Question: I am newbie for DataTables. I want to add button on each row for edit and delete(like below image)

I have tried with code:
'''
<table id="myDataTable" class="table table-striped table-bordered">
<thead>
<tr>
<th>UserID</th>
<th>Name</th>
<th>UserName</th>
<th>Passowrd</th>
<th>Email</th>
<th>IsActive</th>
<th>Command</th>
</tr>
</thead>
<tbody>
</tbody>
'''
'''
$(document).ready(function () {
var oTable = $('#myDataTable').dataTable({
// "bServerSide": true,
"sAjaxSource": "fetchUserData.cfm",
"bProcessing": true,
"sPaginationType": "full_numbers",
"aoColumns": [
{ "mData": null },
{ "mData": "Name", "sTitle": "Name" , "sWidth": "20%"},
{ "mData": "UserName", "sTitle": "UserName", "sWidth": "20%" },
{ "mData": "Passowrd","sTitle": "Passowrd", "sWidth": "20%" },
{ "mData": "Email","sTitle": "Email" , "sWidth": "20%"},
{ "mData": "IsActive","sTitle": "IsActive" , "sWidth": "20%" },
{
"mData": null,
"bSortable": false,
"mRender": function (o) { return '<a href=#/' + o.userid + '>' + 'Edit' + '</a>'; }
}
]
});
} );
'''
'''
{
"aaData": [
[
"1",
"sameek",
"sam",
"sam",
"sameek@test.com",
"1",
""
],
[
"2",
"arun singh",
"arun",
"arun",
"arunsingh@test.com",
"0",
""
],
[
"9",
"s s",
"sam3",
"sam3",
"ss@s.com",
"0",
""
],
[
"10",
"sameek mishra",
"sam56",
"sam",
"same@s.com",
"0",
""
],
[
"11",
"narendra kumar",
"narendra",
"nav",
"sa@sa.com",
"1",
""
],
[
"12",
"test test",
"test",
"test",
"test2@test.com",
"1",
""
]
]
}
'''
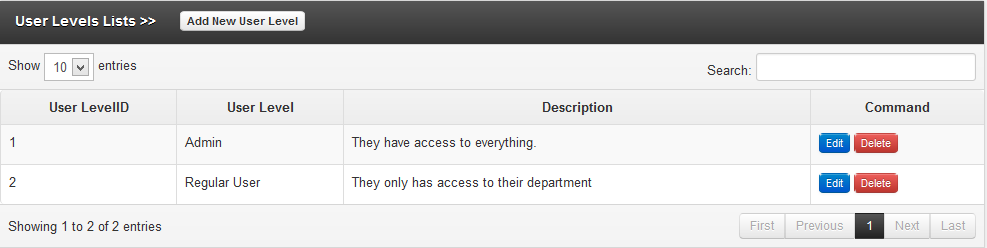
Answer: Basically your code is okay, thats the right way to do this. Anyhow, there are some misunderstandings:
1. fetchUserData.cfm does not contain key/value pairs. So it doesn't make sense to address keys in mData. Just use mData[index]
2. dataTables expects some more info from your serverside. At least you should tell datatables how many items in total are on your serverside and how many are filtered. I just hardcoded this info to your data. You should get the right values from counts in your server sided script. {
"iTotalRecords":"6",
"iTotalDisplayRecords":"6",
"aaData": [
[
"1",
"sameek",
"sam",
"sam",
"sameek@test.com",
"1",
""
],...
3. If you have the column names already set in the html part, you don't need to add sTitle.
4. The mRender Function takes three parameters: data = The data for this cell, as defined in mData type = The datatype (can be ignored mostly) full = The full data array for this row.
So your mRender function should look like this:
'''
"mRender": function(data, type, full) {
return '<a class="btn btn-info btn-sm" href=#/' + full[0] + '>' + 'Edit' + '</a>';
}
'''
Find a working Plunker <URL>